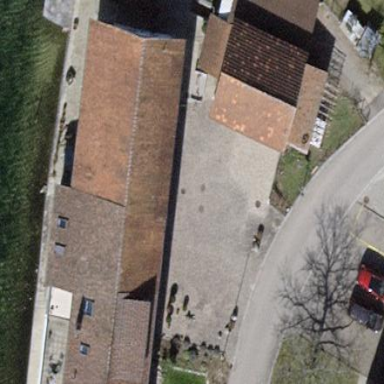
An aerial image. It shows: House with gabled roof oriented along the building.